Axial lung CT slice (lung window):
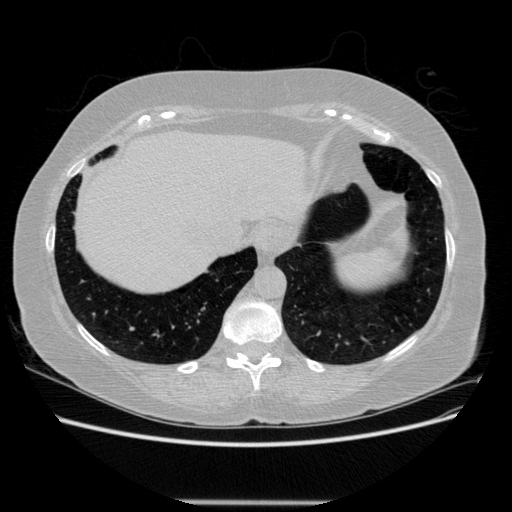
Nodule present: no